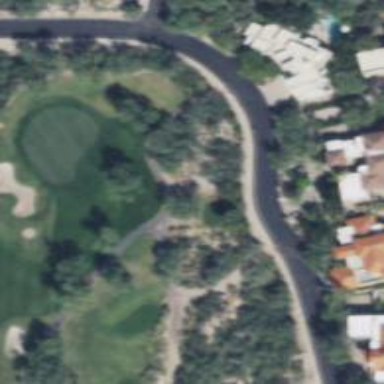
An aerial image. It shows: Path used for both walking and golf.